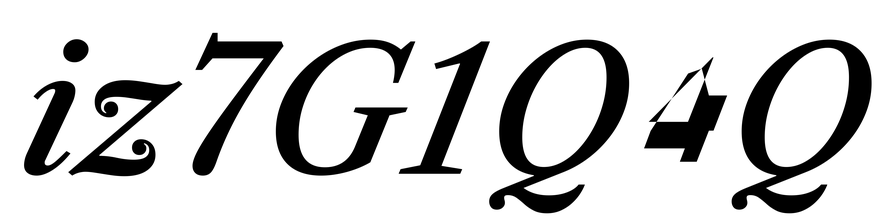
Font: LibreCaslonText-Italic_Medium_Italic